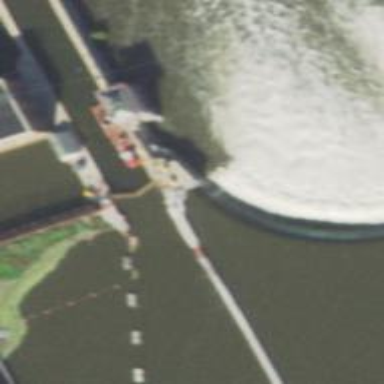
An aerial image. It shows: Lock gate along waterway.